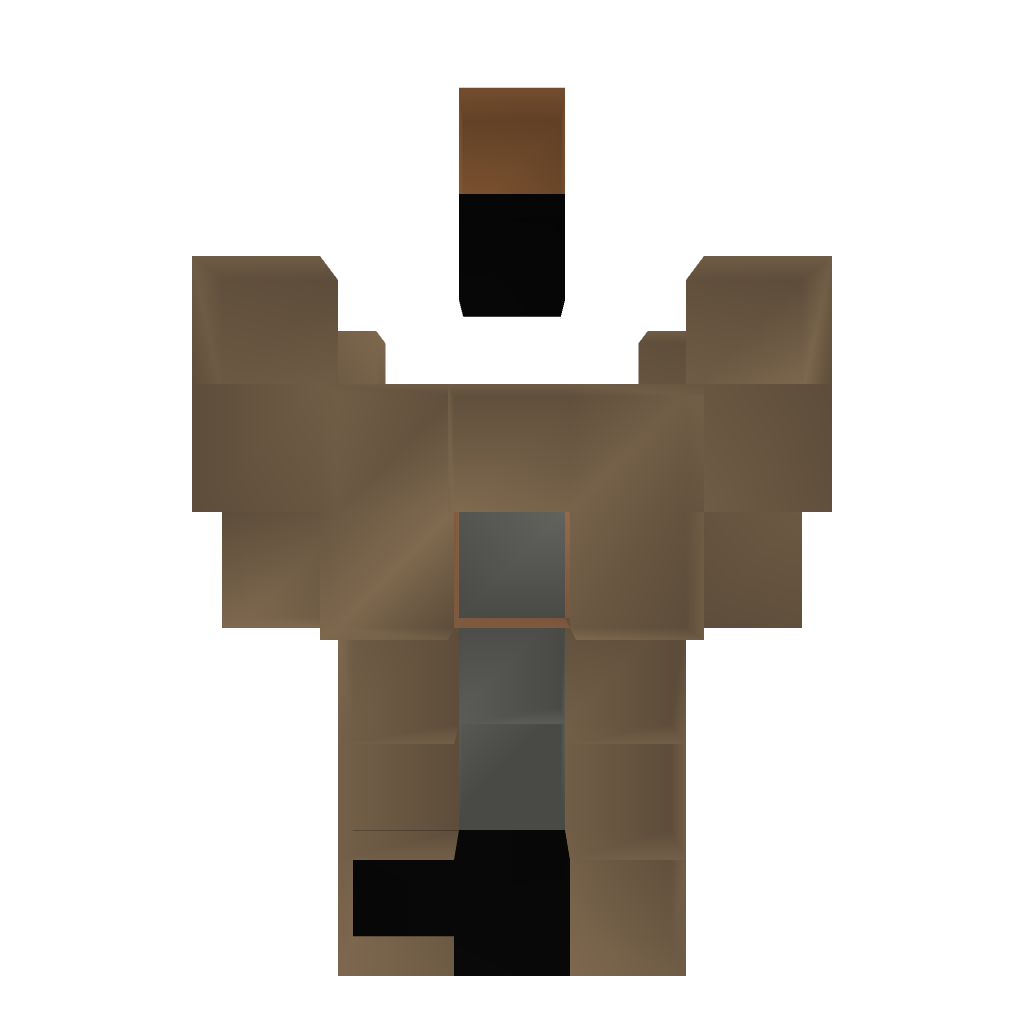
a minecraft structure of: Beach guard tower